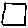
Label: square